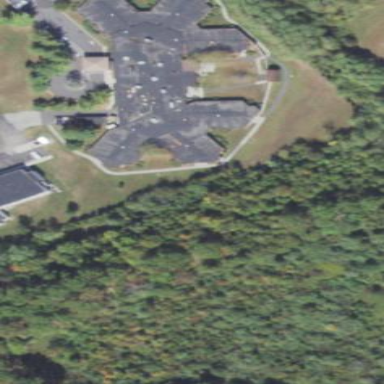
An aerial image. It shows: Nursing home.